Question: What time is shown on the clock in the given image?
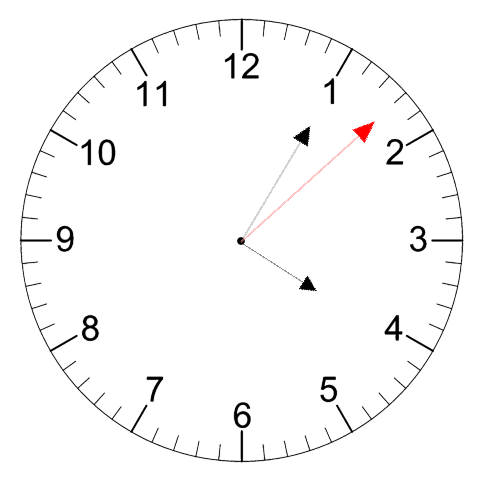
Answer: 04:05:08